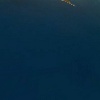
Label: water